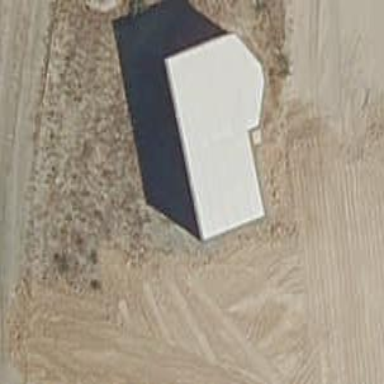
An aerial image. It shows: Service building.